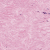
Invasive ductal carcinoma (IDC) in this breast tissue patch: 0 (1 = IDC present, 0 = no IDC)